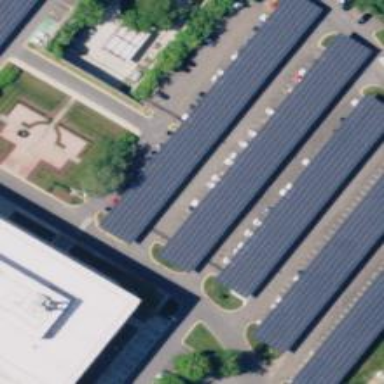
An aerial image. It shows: Solar photovoltaic panel generator on roof of building.